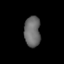
Tissue: lung
Cell type: Epithelial cells
Senescence score: 0.1435
Nuclear area (px): 484
Mean DAPI intensity: 107.211